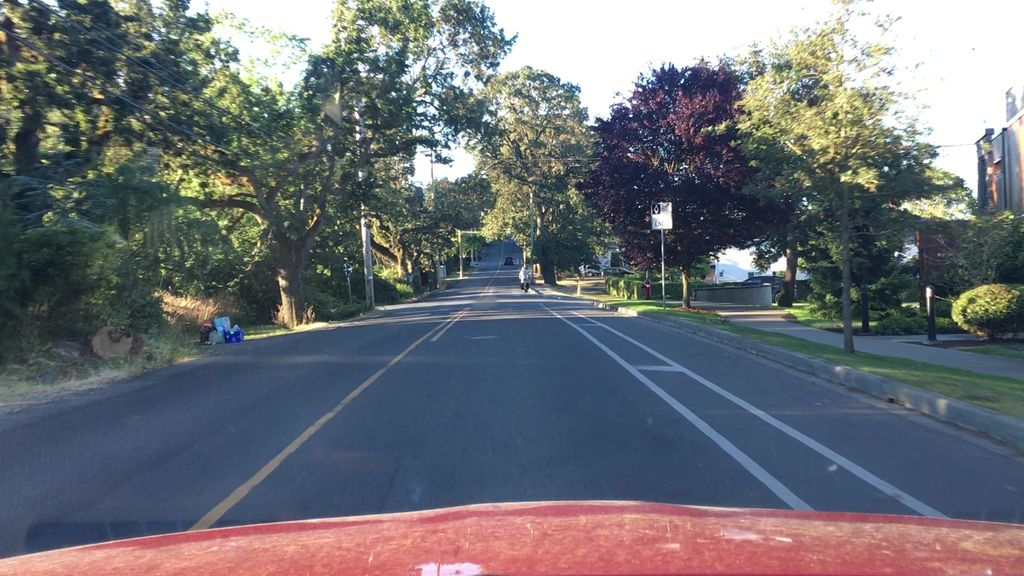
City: victoria